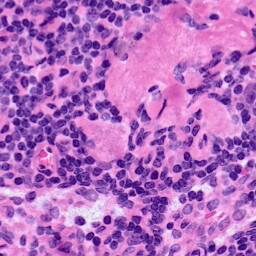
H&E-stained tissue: LymphNode